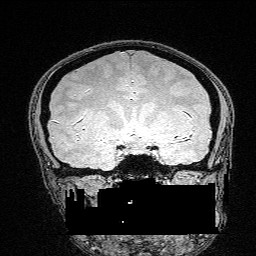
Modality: FLASH
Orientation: sagittal
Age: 25
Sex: female